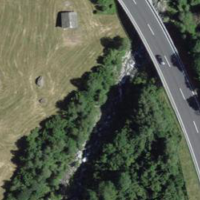
EUNIS habitat code: 45
Species observed at this site:
Turdus philomelos
Turdus viscivorus
Parus major
Erithacus rubecula